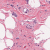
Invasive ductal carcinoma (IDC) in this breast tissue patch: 1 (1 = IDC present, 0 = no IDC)